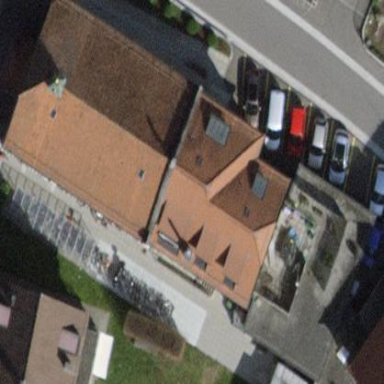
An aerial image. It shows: Beautiful church building.